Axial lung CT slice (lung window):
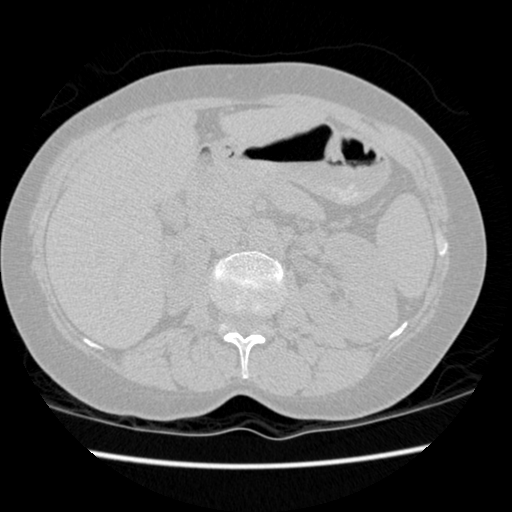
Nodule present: no